Field crop: maize
Growth stage: 2
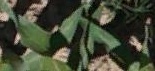
Species: maize